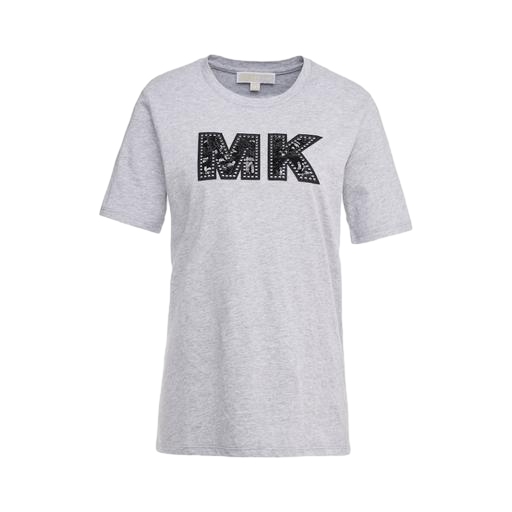
mid t-shirt, gray logo print t-shirt, gray beaded logo graphic t-shirt, white background